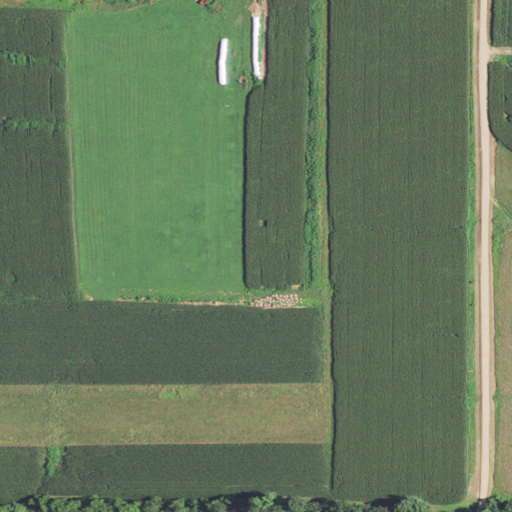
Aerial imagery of ridge(s) in Wisconsin named Alberts Bluff containing cultivated crops, pasture, and open development